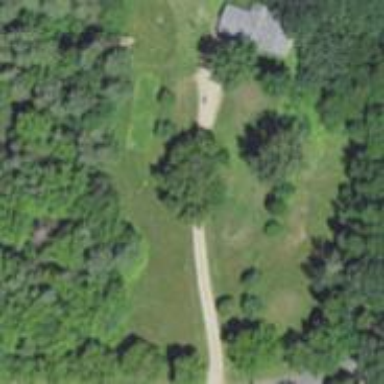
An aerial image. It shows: Driveway leading to service road.